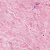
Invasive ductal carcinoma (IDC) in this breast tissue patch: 0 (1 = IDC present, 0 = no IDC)